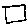
Label: square